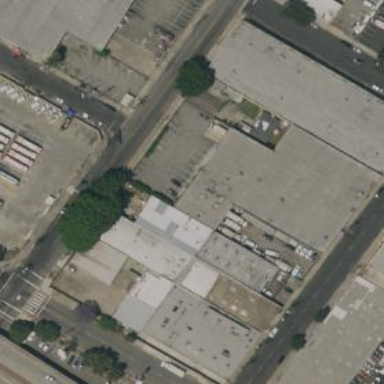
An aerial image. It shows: Warehouse.